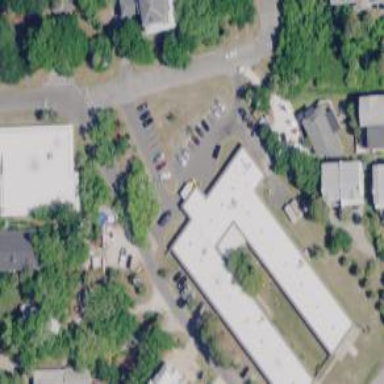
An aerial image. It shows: Building.